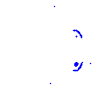
Particle: kaon